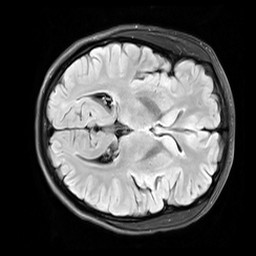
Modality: FLAIR
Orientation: axial
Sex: female
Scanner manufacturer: siemens
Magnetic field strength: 3 T
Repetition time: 10 s
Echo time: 0.09 s